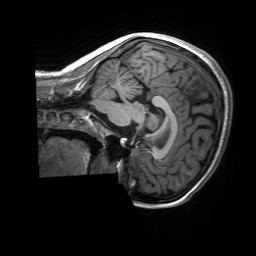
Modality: T1w
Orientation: sagittal
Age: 19
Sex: female
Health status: healthy
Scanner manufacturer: siemens
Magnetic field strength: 3 T
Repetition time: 2.53 s
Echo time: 0.00227 s